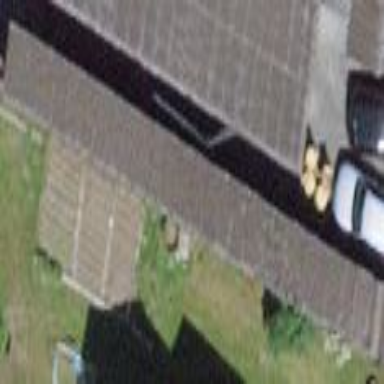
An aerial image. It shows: View of roof of building.